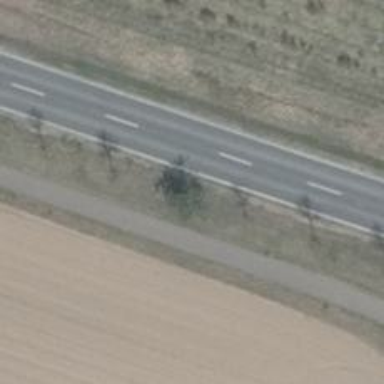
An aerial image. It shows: Broadleaved deciduous tree along the street.